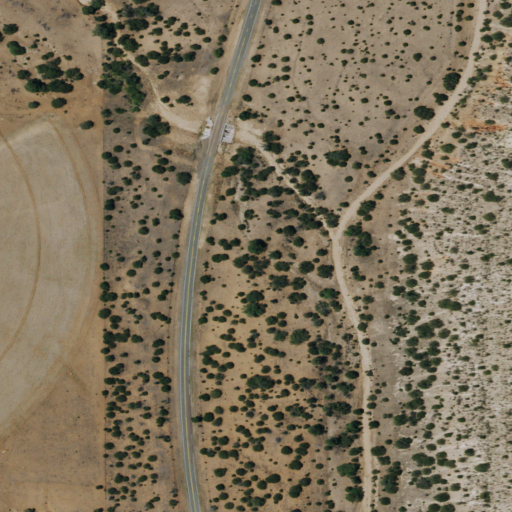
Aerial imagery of valley in New Mexico named Hale Canyon containing shrub and grassland